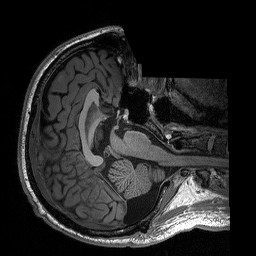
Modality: T1w
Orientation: axial
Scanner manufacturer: siemens
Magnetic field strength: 3 T